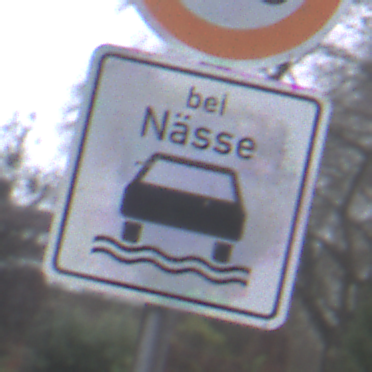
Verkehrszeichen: BeiNaesse
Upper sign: Geschwindigkeit110
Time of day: Midday
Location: Outdoor (Urban)
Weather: Overcast
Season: NotSpecified
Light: Natural